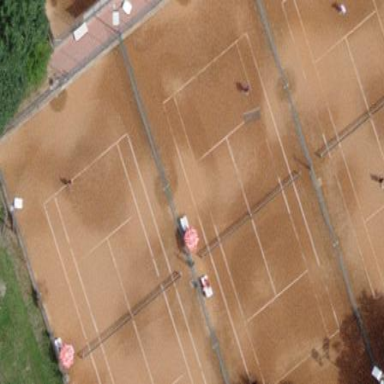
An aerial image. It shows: Tennis court on pitch.